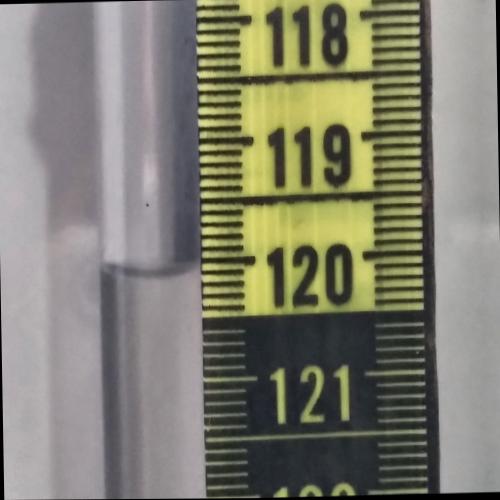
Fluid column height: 120.1 cm